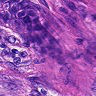
Metastatic tissue present: yes